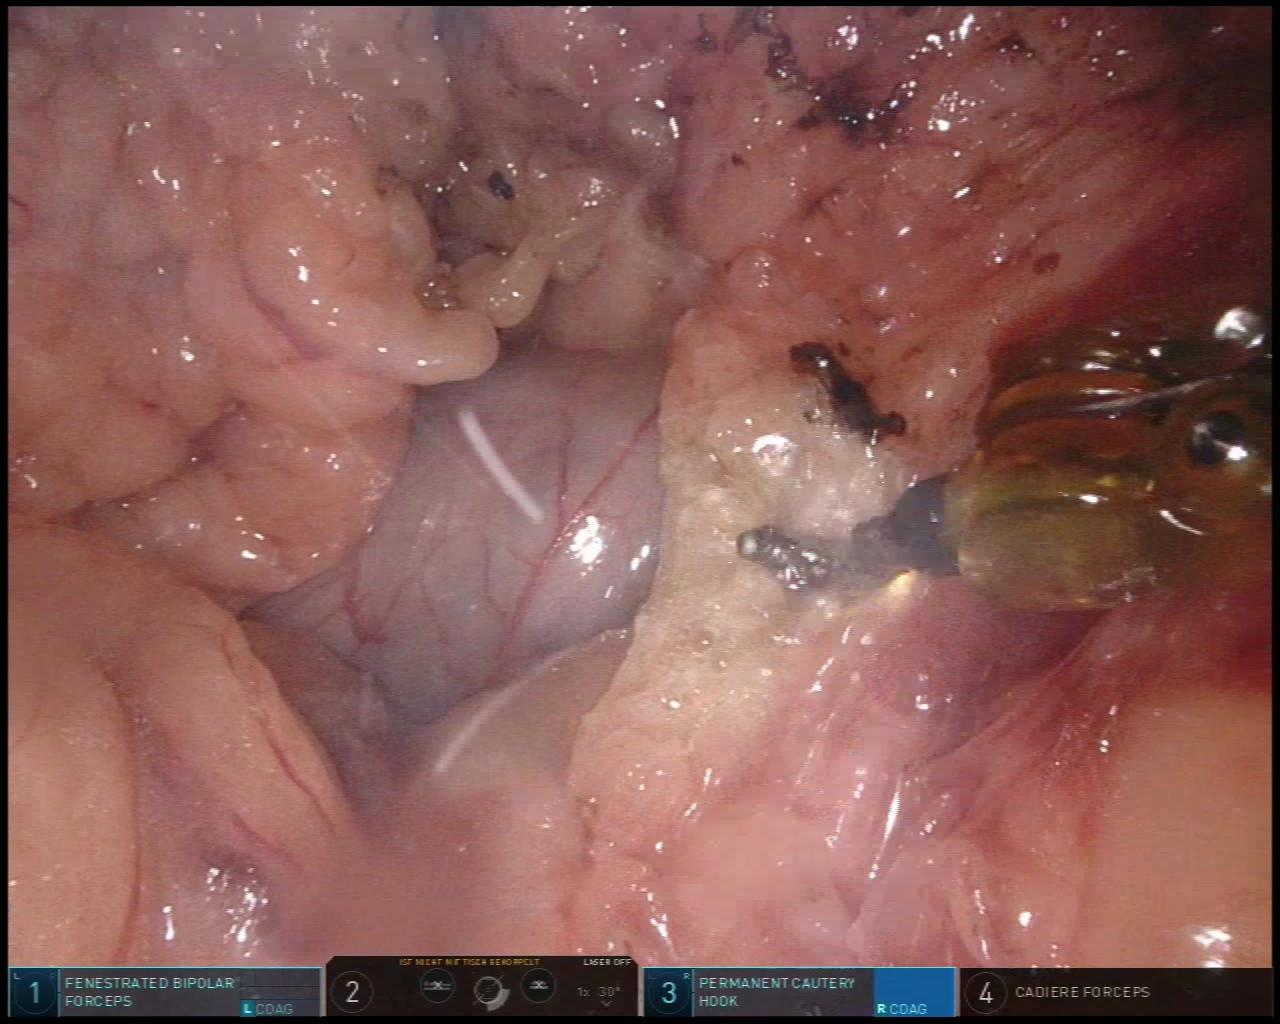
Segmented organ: stomach
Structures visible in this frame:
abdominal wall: no
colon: no
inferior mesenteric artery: no
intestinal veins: no
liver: no
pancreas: no
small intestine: no
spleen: no
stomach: yes
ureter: no
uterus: no
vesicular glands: no